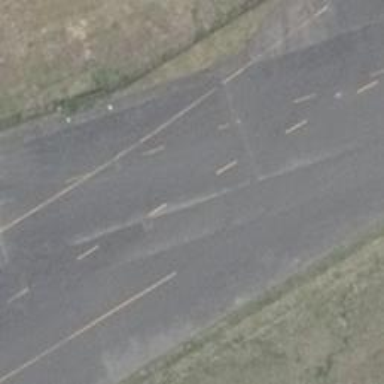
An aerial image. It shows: Asphalt taxiway in the airport.